The plot is a Hilbert-envelope spectrum of a rotating bearing's acceleration signal, annotated with the bearing's characteristic defect frequencies. Determine the bearing's health state. Answer with exactly one of: normal, inner_race, outer_race, ball.
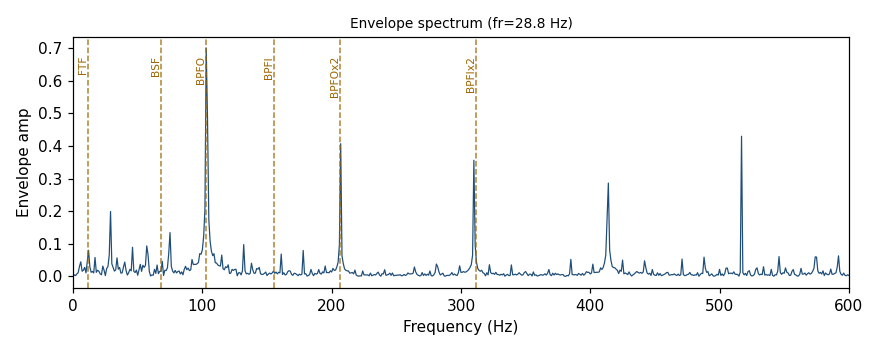
Answer: outer_race